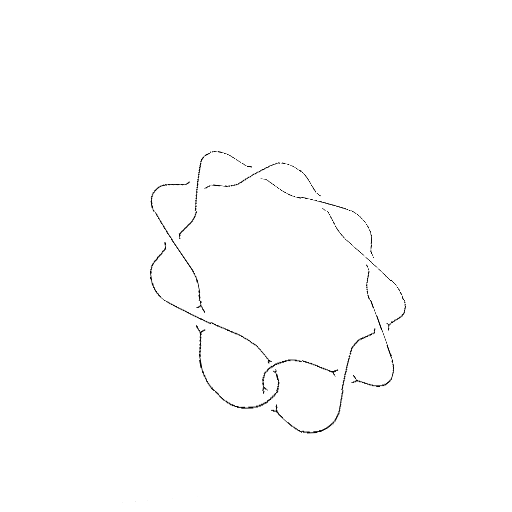
Crossing number: 10